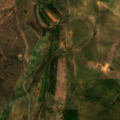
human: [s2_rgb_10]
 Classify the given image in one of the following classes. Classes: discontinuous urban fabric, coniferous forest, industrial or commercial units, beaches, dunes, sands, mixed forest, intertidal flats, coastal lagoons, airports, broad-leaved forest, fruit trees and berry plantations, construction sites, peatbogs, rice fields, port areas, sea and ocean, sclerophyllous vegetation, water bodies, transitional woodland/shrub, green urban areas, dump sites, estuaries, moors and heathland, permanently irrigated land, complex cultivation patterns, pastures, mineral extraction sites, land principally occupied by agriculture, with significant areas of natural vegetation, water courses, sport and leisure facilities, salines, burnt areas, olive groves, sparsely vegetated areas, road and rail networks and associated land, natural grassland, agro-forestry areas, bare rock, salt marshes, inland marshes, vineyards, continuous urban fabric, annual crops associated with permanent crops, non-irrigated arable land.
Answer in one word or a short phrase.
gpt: non-irrigated arable land, complex cultivation patterns, agro-forestry areas, coniferous forest